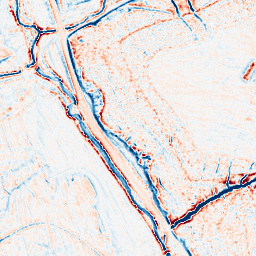
Category: edge_preserving
Decomposition family: anisotropic_diffusion
Decomposition parameters: iterations: 10
kappa: 30
gamma: 0.15
Upsampling method: bilinear
Upsampling parameters: scale: 2
Upsampling scale: 2